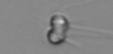
Label: Chaetoceros